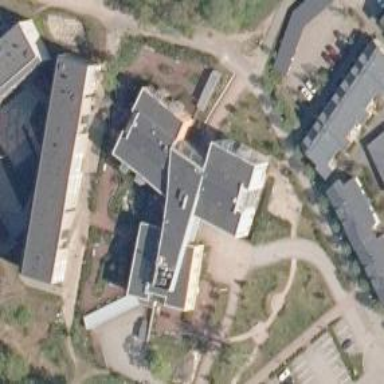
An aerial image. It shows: Building.